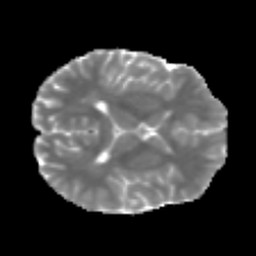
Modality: MD
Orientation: axial
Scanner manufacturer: siemens
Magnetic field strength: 3 T
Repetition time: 3.6 s
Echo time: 0.092 s